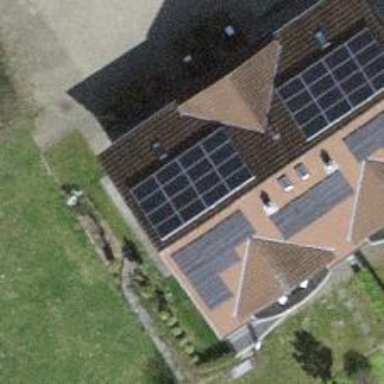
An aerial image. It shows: Solar power generator with photovoltaic panels.